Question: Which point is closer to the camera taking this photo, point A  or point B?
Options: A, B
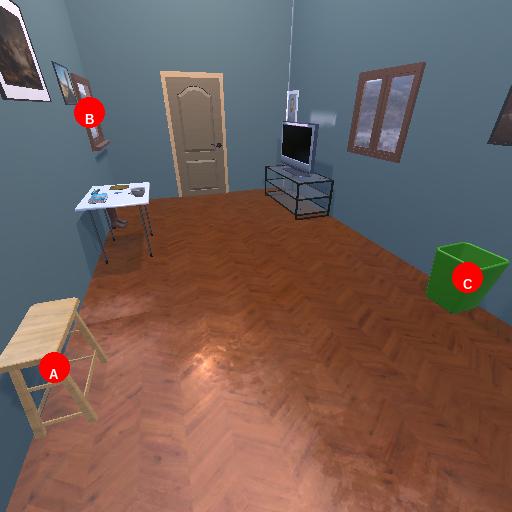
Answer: A